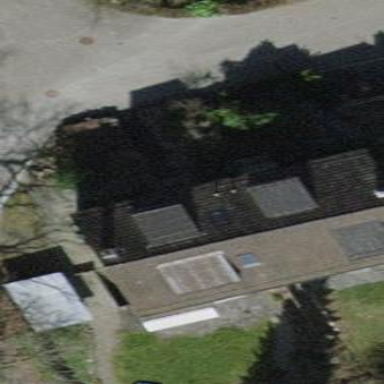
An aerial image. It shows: Building with tile roof.